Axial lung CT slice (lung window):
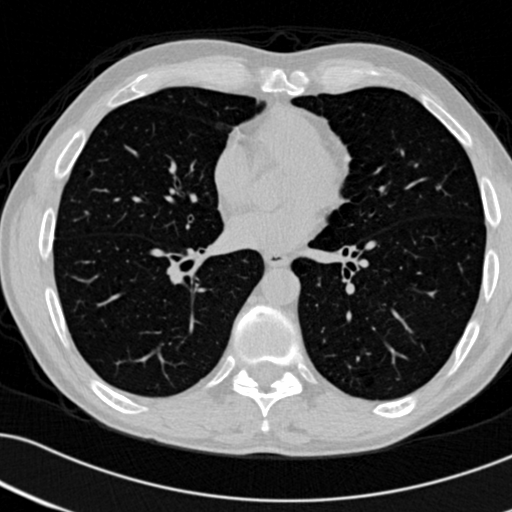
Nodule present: no